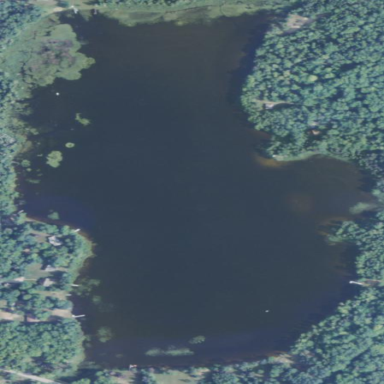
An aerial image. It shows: Serene lake surrounded by nature.